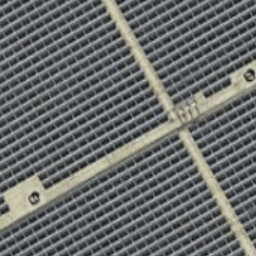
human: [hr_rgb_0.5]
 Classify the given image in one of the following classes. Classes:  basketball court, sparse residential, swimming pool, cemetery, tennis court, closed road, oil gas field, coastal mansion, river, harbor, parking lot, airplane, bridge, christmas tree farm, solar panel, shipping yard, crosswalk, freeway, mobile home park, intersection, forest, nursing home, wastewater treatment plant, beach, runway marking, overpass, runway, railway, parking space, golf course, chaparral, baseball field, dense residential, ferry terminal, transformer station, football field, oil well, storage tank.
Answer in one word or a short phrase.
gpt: solar panel